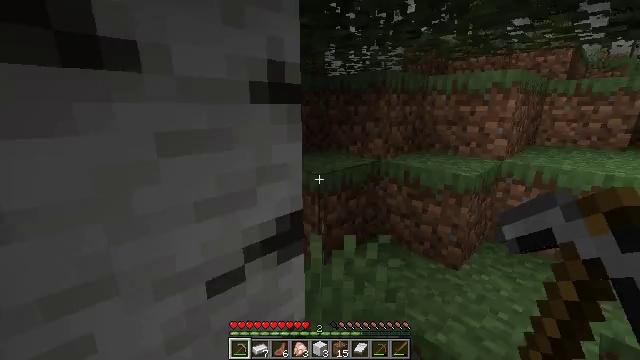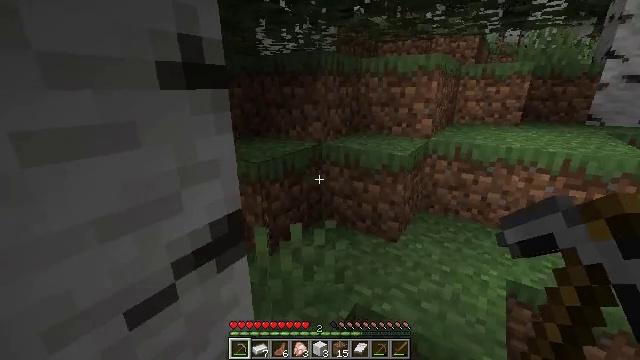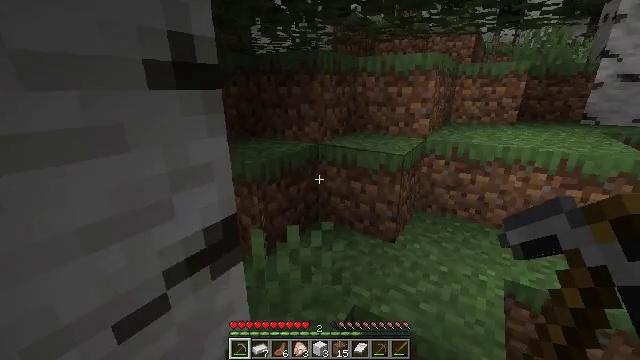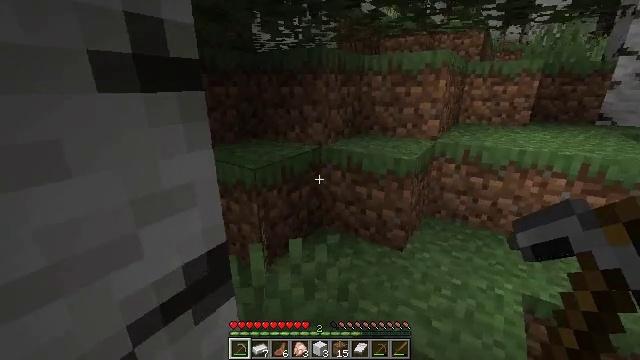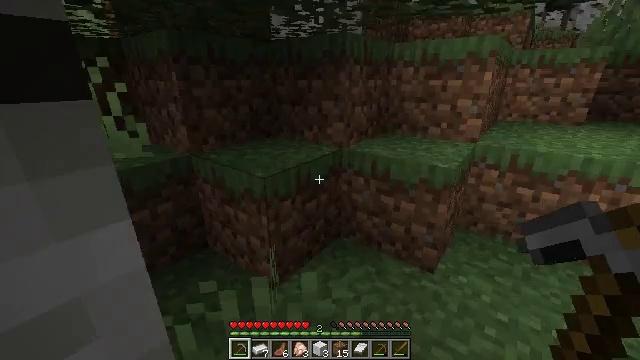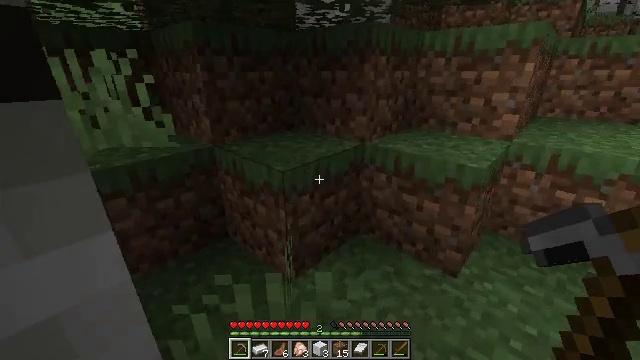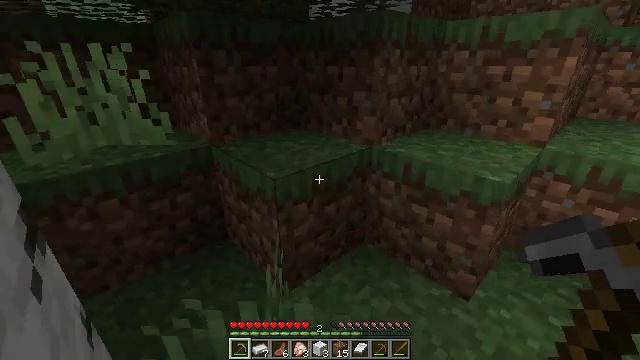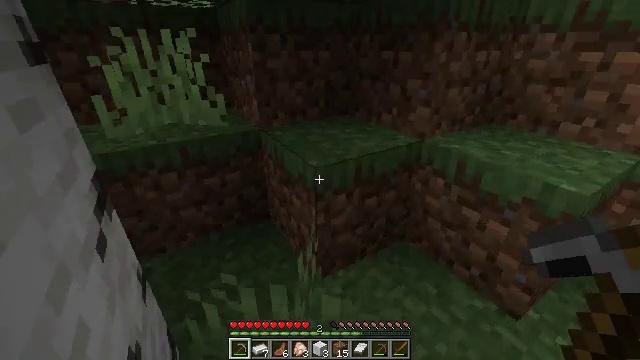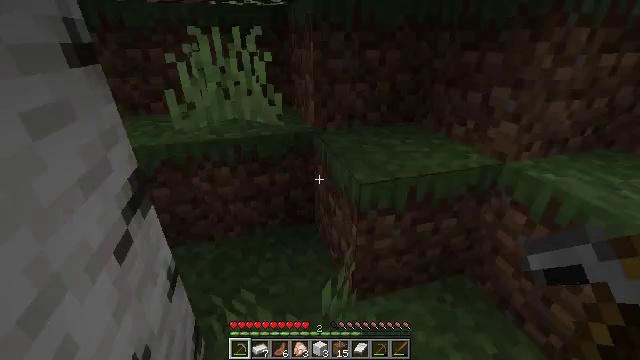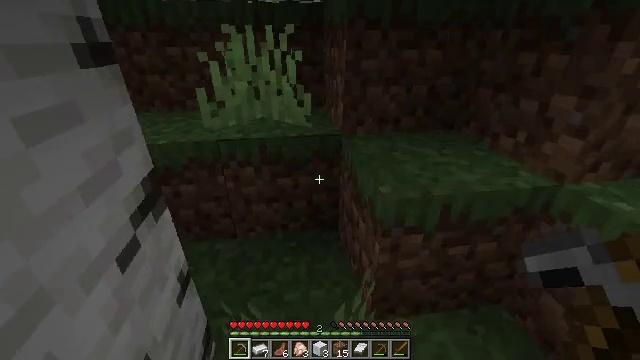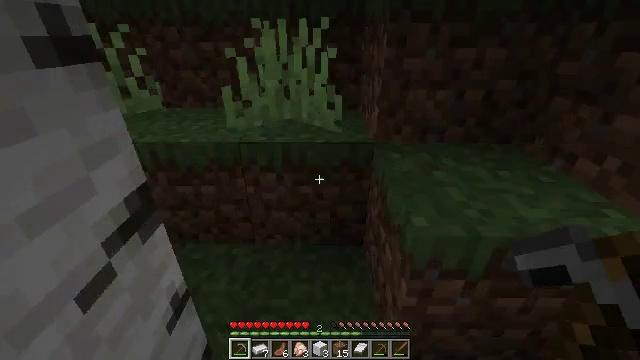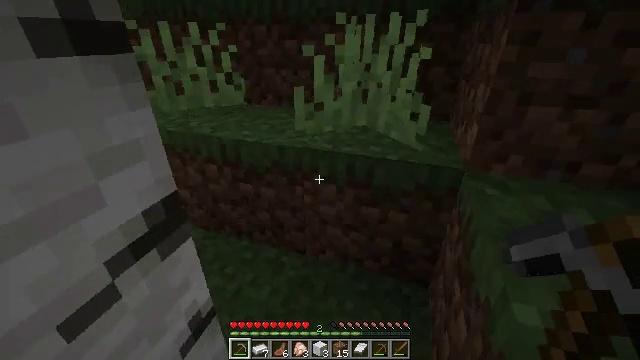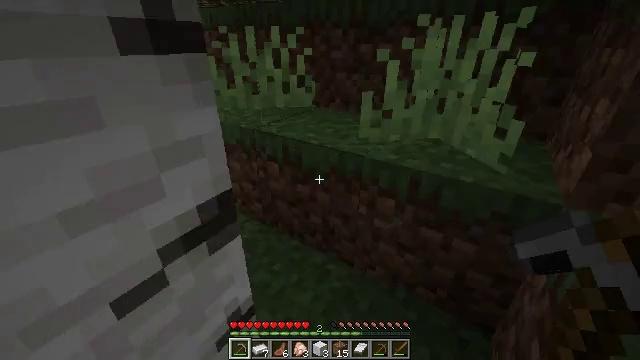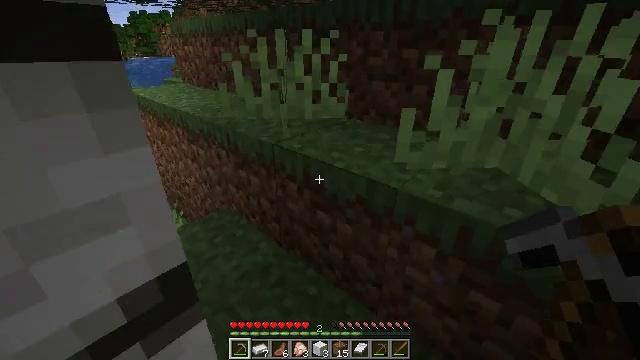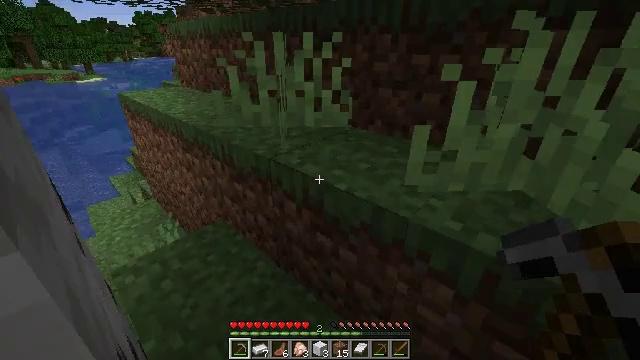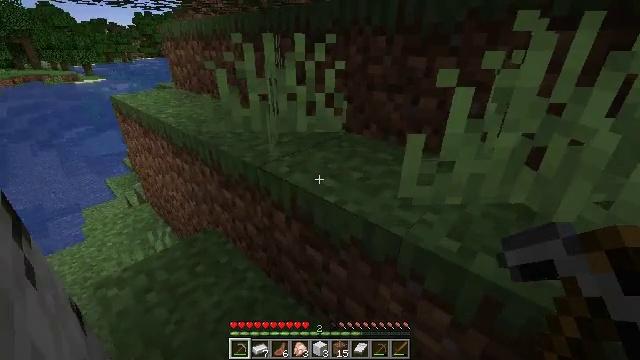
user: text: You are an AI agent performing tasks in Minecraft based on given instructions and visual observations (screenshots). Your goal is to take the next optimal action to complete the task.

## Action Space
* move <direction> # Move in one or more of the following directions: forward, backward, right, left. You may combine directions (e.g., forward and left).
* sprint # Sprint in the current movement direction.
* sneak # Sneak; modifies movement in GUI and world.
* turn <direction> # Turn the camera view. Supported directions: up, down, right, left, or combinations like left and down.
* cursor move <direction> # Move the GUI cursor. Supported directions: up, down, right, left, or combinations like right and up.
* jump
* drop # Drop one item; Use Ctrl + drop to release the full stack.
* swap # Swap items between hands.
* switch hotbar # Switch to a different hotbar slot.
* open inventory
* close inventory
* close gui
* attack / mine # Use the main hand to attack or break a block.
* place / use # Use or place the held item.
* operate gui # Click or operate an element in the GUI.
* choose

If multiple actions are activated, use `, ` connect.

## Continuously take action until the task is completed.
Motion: motion action
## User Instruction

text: Mine a chest to move it.
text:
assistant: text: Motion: move forward, turn right and down
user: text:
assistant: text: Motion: move forward
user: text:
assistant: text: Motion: move forward
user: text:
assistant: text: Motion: move forward, turn left and down
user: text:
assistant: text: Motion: move forward, turn left and down
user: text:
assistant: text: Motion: move forward, turn left and down
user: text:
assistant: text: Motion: move forward, turn left and down
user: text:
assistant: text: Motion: move forward, turn left
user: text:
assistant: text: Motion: move forward, turn left
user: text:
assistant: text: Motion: move forward, turn left
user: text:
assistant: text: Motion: move forward, turn left
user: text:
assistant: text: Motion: move forward, turn left
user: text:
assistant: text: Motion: move forward, turn left and up
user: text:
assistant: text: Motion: move forward
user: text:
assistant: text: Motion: move forward
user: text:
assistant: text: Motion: move forward
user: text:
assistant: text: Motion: move forward
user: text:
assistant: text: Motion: move forward, turn left
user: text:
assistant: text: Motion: move forward, turn left and up
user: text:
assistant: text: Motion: move forward, turn left and up
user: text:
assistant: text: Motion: move forward, turn left and up
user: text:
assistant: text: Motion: move forward, turn left and up
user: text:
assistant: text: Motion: turn left
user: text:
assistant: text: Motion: no_op
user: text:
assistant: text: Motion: no_op
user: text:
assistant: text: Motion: move forward, turn left and down
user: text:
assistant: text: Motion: move forward, turn left and down
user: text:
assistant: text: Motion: move forward
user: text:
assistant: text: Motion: no_op
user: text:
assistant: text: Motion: no_op